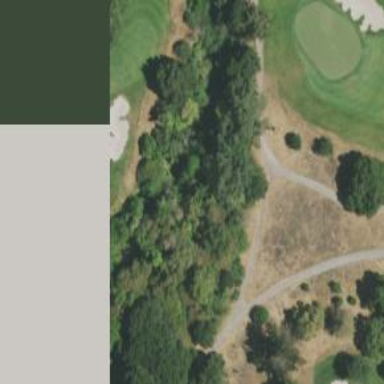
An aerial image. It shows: Area with grass used as rough in golf course.